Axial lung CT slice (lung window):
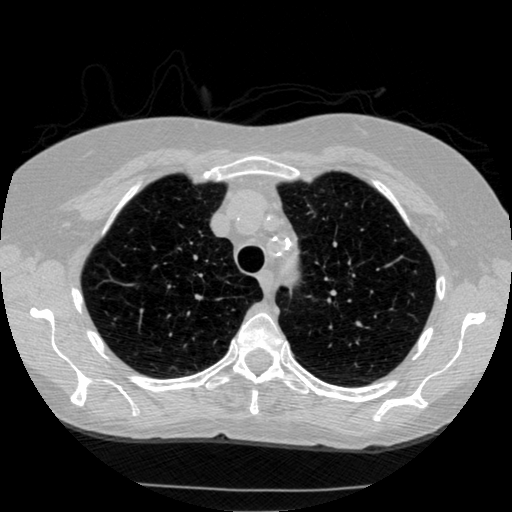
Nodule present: no